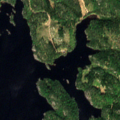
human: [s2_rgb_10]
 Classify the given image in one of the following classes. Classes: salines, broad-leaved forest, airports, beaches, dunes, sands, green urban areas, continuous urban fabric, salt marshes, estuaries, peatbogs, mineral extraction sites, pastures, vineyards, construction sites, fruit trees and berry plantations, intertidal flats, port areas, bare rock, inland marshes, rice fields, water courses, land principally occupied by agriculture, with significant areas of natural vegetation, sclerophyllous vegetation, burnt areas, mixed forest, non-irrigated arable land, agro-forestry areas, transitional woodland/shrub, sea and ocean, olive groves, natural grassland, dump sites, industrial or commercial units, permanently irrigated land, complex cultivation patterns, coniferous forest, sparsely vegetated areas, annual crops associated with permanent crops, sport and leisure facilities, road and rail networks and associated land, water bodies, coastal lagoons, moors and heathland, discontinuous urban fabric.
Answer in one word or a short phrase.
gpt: coniferous forest, mixed forest, water bodies